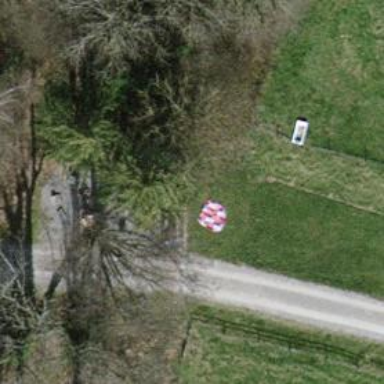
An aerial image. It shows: Picnic site popular for tourists.